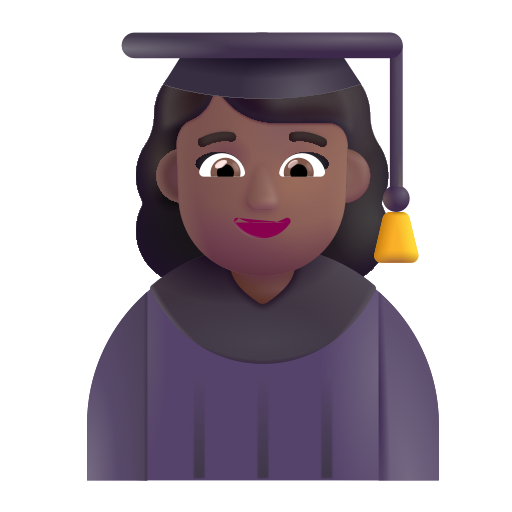
woman student color  dark